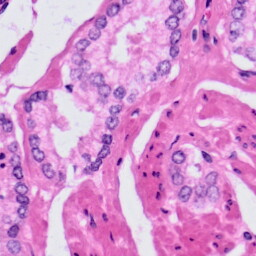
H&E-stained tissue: Prostate